Field crop: maize
Growth stage: 2
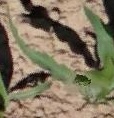
Species: maize